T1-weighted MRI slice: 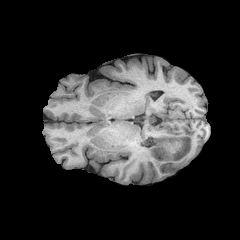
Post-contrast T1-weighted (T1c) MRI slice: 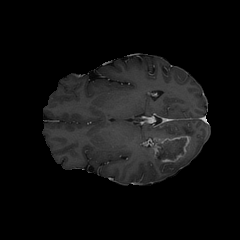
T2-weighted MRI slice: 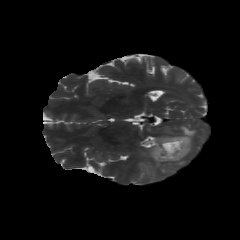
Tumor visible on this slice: yes